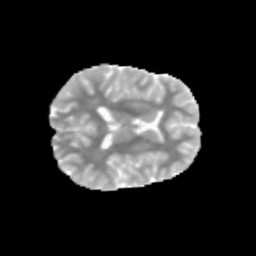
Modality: MD
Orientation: axial
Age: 14
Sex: female
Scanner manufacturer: siemens
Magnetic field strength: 3 T
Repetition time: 3.8 s
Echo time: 0.07 s